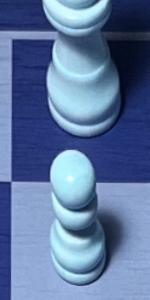
Label: Pawn_White